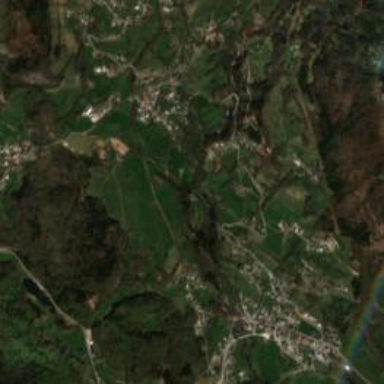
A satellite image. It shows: Small hamlet.